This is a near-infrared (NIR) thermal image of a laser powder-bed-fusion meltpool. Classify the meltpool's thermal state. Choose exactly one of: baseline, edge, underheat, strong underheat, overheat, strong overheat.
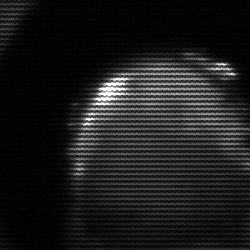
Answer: edge